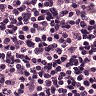
Metastatic tissue present: no